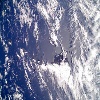
Label: cloud